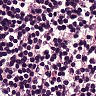
Metastatic tissue present: no